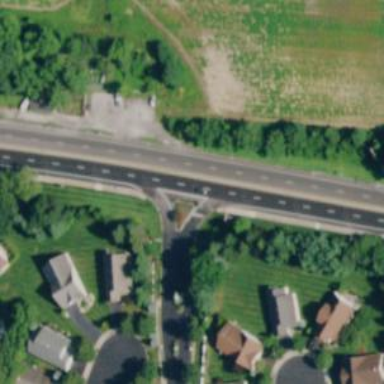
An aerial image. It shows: Trunk link highway.